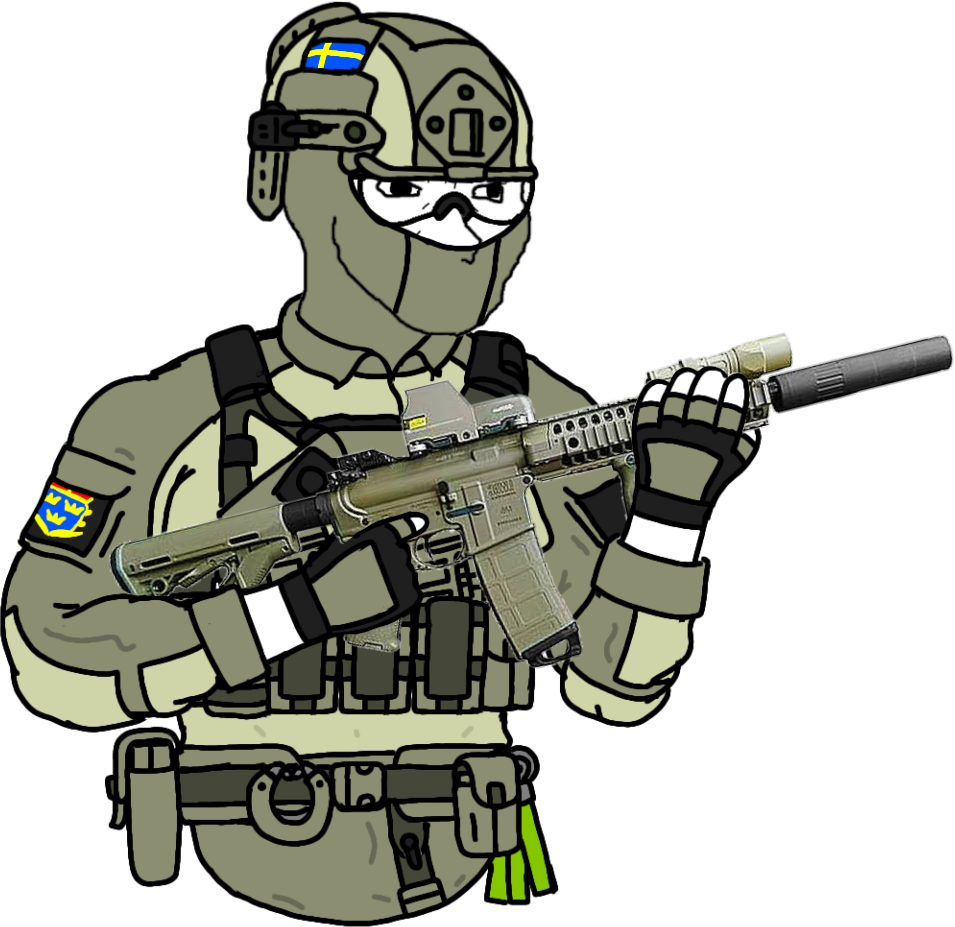
Label: 5_unsorted